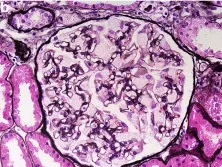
B. Light microscopy - glomerulus with remarkably enlarged podocytes with many vacuoles in their cytoplasm. Swollen lacy cytoplasm of podocytes is indicative of FD (Jones methenamine silver stain; high power field). Please note, diagnostic IgA deposits in mesangium were shown in immunofluorescence.
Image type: pathology (methenamine_silver)